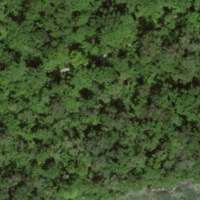
EUNIS habitat code: 41
Species observed at this site:
Clematis vitalba